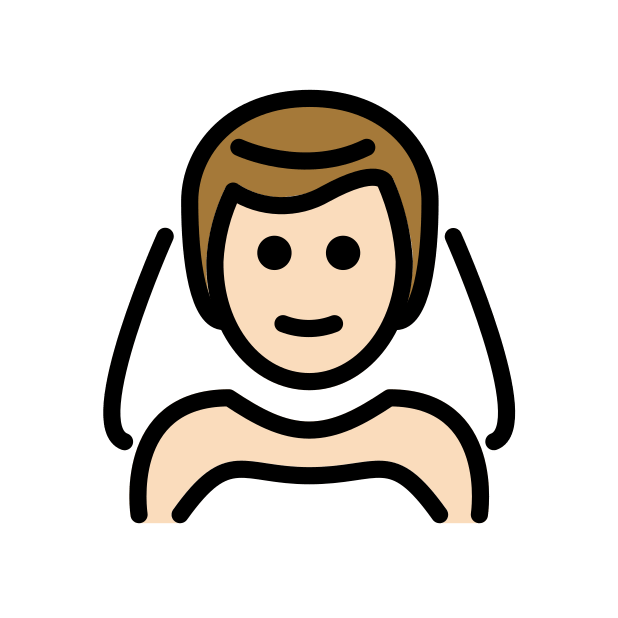
man with veil: light skin tone